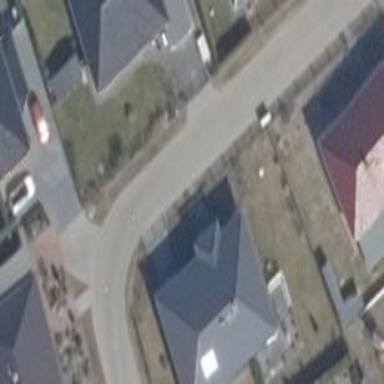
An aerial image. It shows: Black-roofed house with hipped roof.